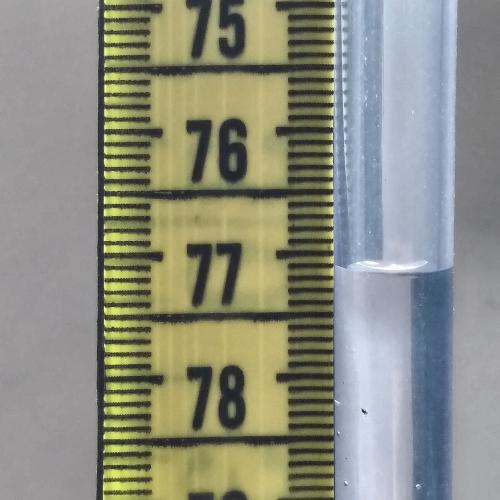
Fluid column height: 77.1 cm